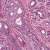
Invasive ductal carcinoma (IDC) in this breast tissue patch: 1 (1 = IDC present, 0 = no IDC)